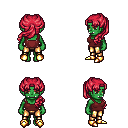
a pixel art fantasy rpg character, female body template, orc, green skin, maroon pirate shirt, gold greaves, ruby red princess hairstyle, gold boots, four views (front, back, left, right), 2x2 character sprite sheet, small pixel art, hard edges, no anti-aliasing